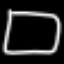
Label: square